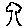
Label: tree